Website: lowes
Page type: billing-address
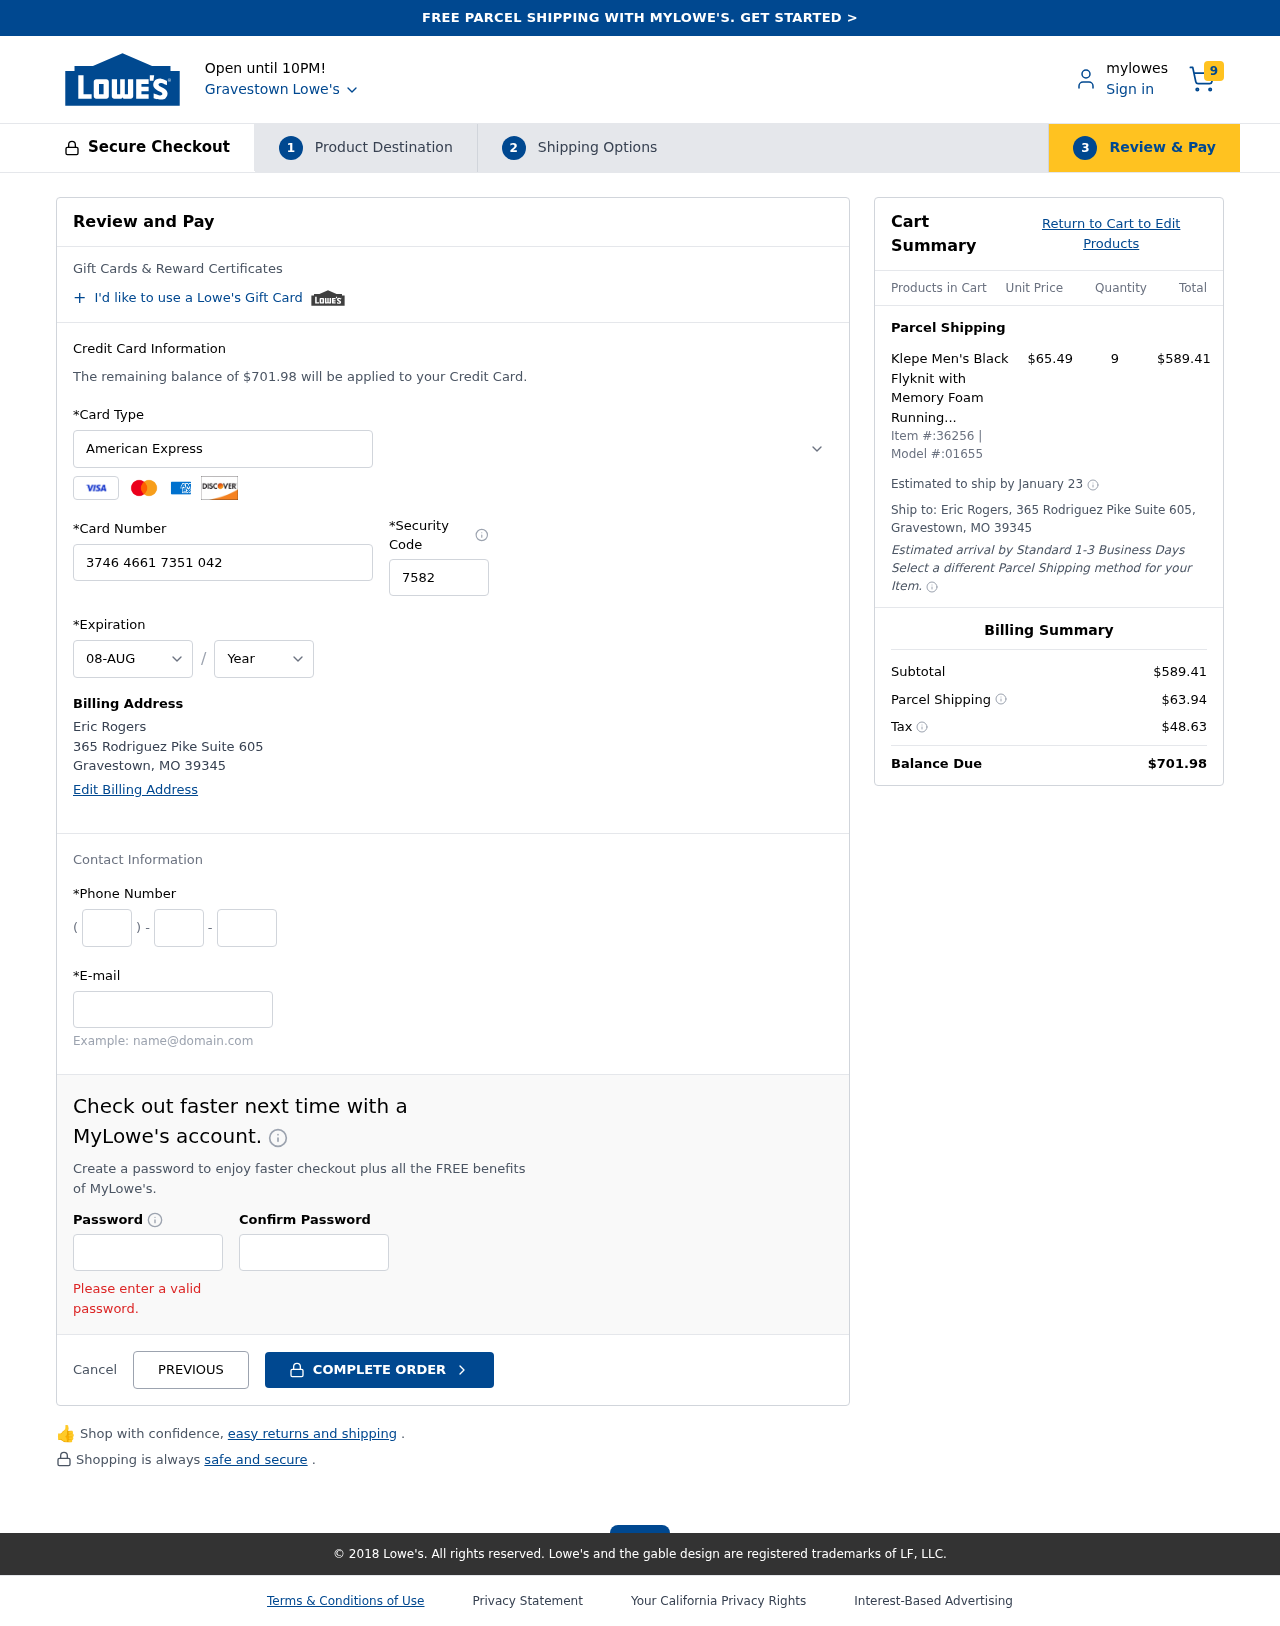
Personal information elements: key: PII_CARD_CVV
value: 7582
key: PII_CARD_EXPIRY_MONTH
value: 08
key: PII_CARD_EXPIRY_YEAR
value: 29
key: PII_CARD_NUMBER
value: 3746 4661 7351 042
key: PII_CARD_TYPE
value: American Express
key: PII_CITY
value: Gravestown
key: PII_CITY_STATE_ZIP
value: Gravestown, MO 39345
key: PII_EMAIL
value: eric.rogers@gmail.com
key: PII_FULLNAME
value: Eric Rogers
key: PII_PHONE_AREA
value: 835
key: PII_PHONE_PREFIX
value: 959
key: PII_PHONE_SUFFIX
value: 9107
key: PII_STREET
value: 365 Rodriguez Pike Suite 605
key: PII_FULLNAME2
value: Eric Rogers
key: PII_STATE_ABBR
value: MO
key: PII_POSTCODE
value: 39345
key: PII_POSTCODE_FULL
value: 39345
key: PII_CITY_STATE
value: Gravestown, MO
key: PII_POSTCODE_NUMERIC
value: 39345
Product elements: key: PRODUCT1_NAME
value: Klepe Men's Black Flyknit with Memory Foam Running Shoes-6 UK (40 EU) (7 US) (BX020/BLK)
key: PRODUCT1_PRICE
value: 65.49
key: PRODUCT1_QUANTITY
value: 9
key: PRODUCT_ITEM_NUMBER
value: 36256
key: PRODUCT_MODEL_NUMBER
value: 01655
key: PRODUCT1_LINE_TOTAL
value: $589.41
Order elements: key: ORDER_NUM_ITEMS
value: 9
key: ORDER_TOTAL
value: $701.98
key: ORDER_SHIPPING_DATE
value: January 23
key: ORDER_SUBTOTAL
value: $589.41
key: ORDER_SHIPPING_COST
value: $63.94
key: ORDER_TAX
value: $48.63